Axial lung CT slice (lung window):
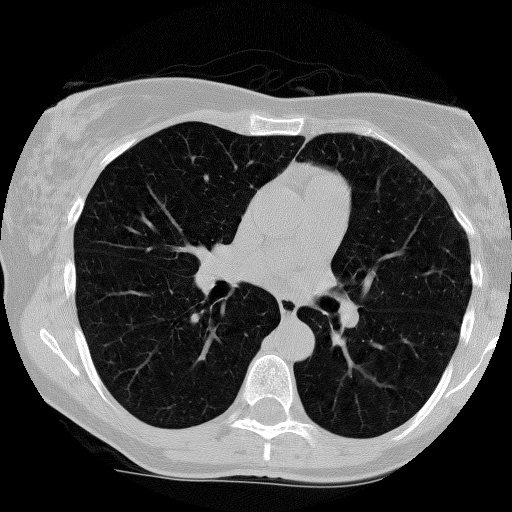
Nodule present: no